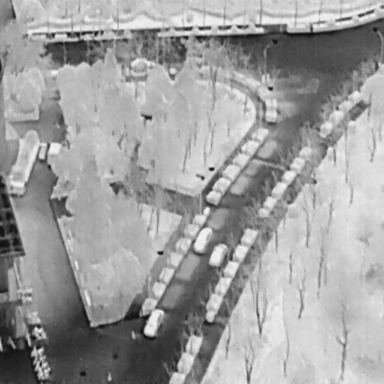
There are 17 objects shown in the infrared image, including three Cars, an OtherVehicle, and 13 Bicycles.